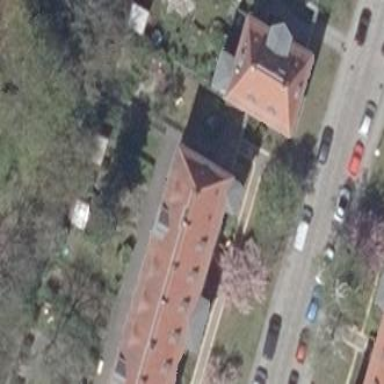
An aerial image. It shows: Historic building.